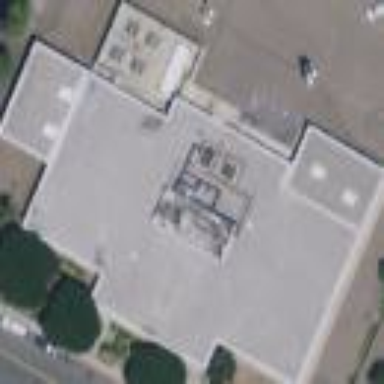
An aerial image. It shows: Office building.